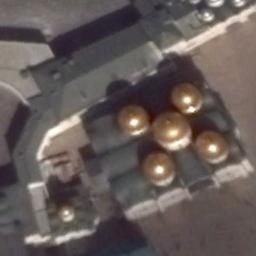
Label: church